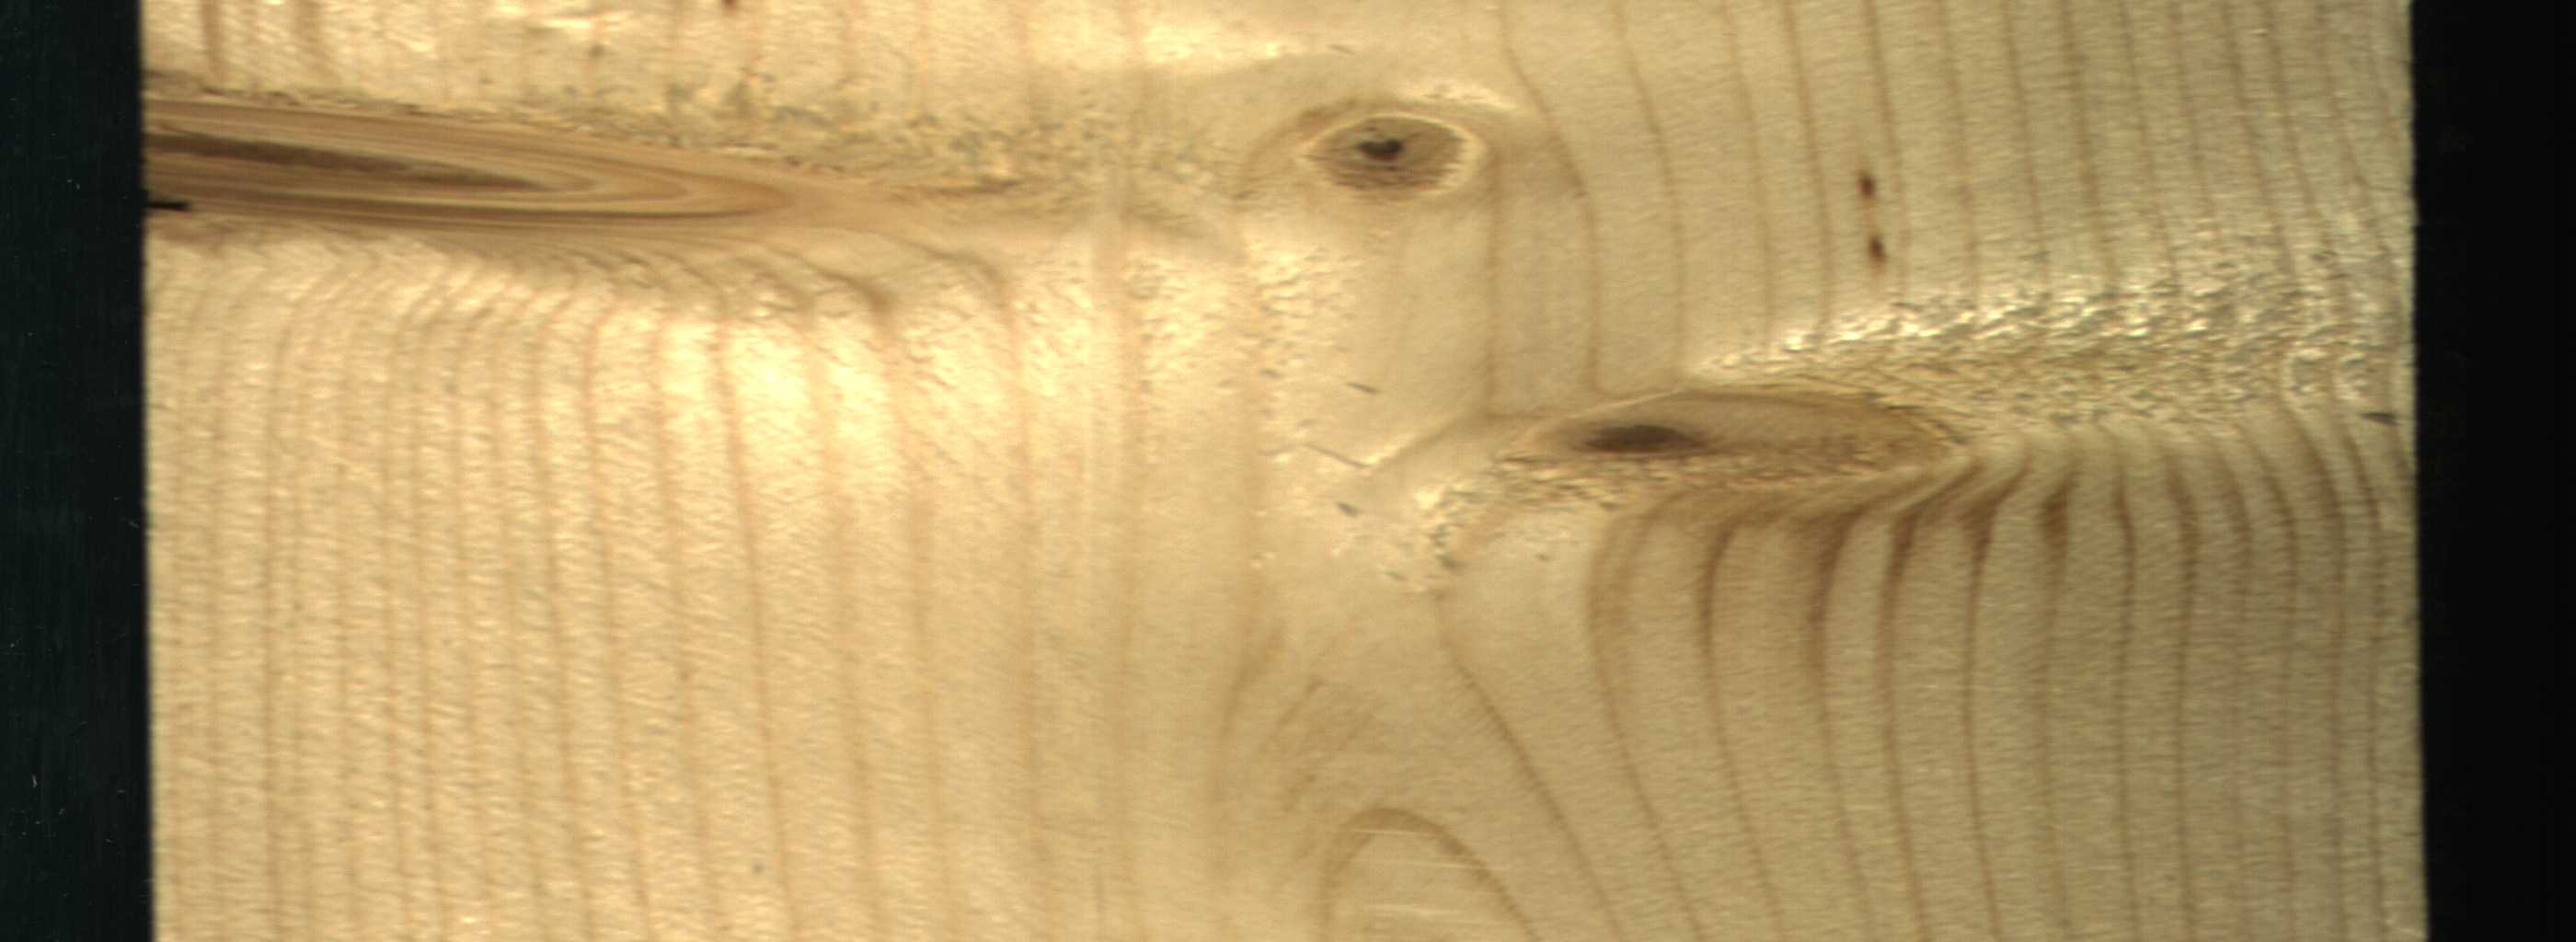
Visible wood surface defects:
resin
resin
Live_Knot
Live_Knot
Live_Knot